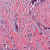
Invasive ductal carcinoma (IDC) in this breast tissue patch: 1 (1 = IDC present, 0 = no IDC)